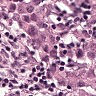
Metastatic tissue present: yes